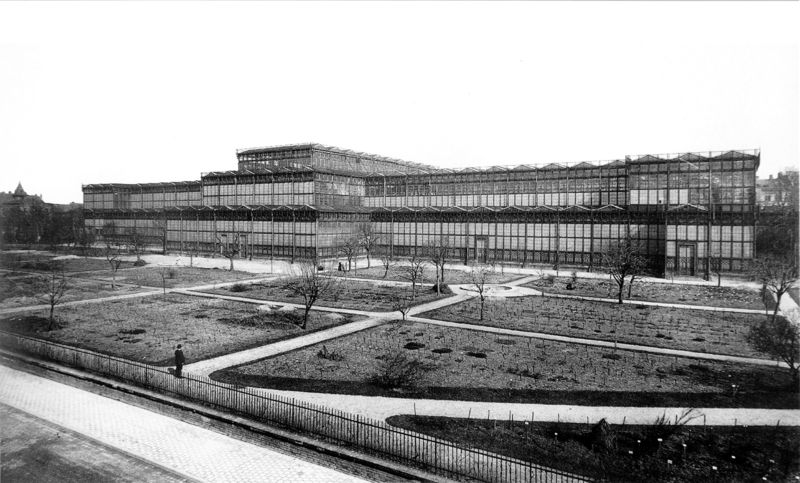
Titel: Ansicht des Glaspalastes in München von SO
Künstler: August von Voit
Standort: Marburg
Institution: Bildarchiv Foto Marburg
Schlagwörter: baum, blau, feuer, flügel, himmel, mann, weiß, bäume, grün, stadt, fenster, fussgänger, glas, grau, schwarz, strasse, säulen, anlage, dach, gebäude, haus, park, parkanlage, rasen, weg, wiese, zaun, wand, architektur, lang, mensch, trauer, einsamkeit, häuser, einsam, gitter, wege, person, pflanzen, traurig, brunnen, kreis, rund, garten, fassade, pflaster, sachlich, süden, leer, verlassen, öde, formen, wise, kahl, gartenzaun, herbst, winter, grünanlage, fabrik, platz, brand, langeweile, vorhänge, streng, metall, tor, halle, foto, fotografie, photographie, regen, straßen, bögen, eisen, gerüst, bürgersteig, münchen, palast, stockwerk, trostlos, kreuzung, groß, schwarz-weiss, gehweg, bahnhof, photo, ausstellung, chinesisch, china, quadrate, tore, residenz, messe, rabatte, gewächshaus, gebäud, geschosse, anpflanzung, pavillon, museum, umzäunung, abgebrannt, botanischer, botanischer garten, eisenkonstruktion, glasarchitektur, glaspalast, orangerie, stahl, stockwerke, weltausstellung, geometrie, drittes reich, akademie, glasfront, wintergarten, ludwig, osten, alter botanischer garten, ausstellungen, glashaus, schwaz, pfade, flachdach, vorplatz, eisenbau, gartenanlage, fensterfront, universität, kristallpalast, bahnho, botanischer garte, curtainwall, dreiecksdächer, durchdringen, ebenmäßig, eisenarchitektur, gesteig, glasbau, iii reich, industriearchitektur, ingenieurskunst, karee, könig ludwig ii, metallgerüst, peson, reissbrett, theresienwiese, tristess, wegesystem, glaspalat, gehwege, gartenweg, gemäht, mücnehn, eine person, glkas, aussellungsgebäude, vergasung, gebäude in parkanlage, franz. garten